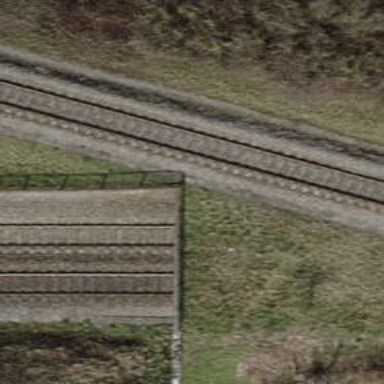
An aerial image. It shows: Railway switch.